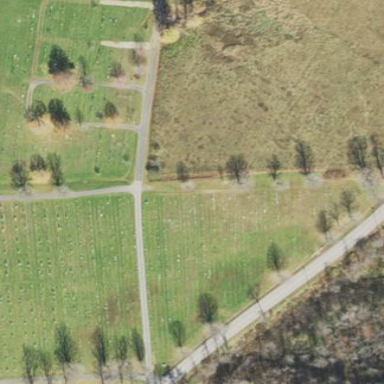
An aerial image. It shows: Cemetery.